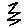
Label: zigzag